Question: I asked a question on here yesterday for this solution, and thought I had solved it and marked an answer as correct but now I realise it wasn't quite right.
I've been playing around with a fiddle, essentially I want this..

On the left would be the NON hovered state, then ON HOVER I would like the blue overlay and the text 'View Project'.
Here is the fiddle I am playing with, the only thing I cannot get to show is the text.
<URL>
'''
<div class="cont">
<div class="work-thumb"><img src="http://www.menshealth.co.uk/cm/menshealthuk/images/qQ/mh-face-off-winner-MED-<PHONE>.jpg" /><a class="roll-text">View</a></div>
'''
A few things to note... the '' MUST be responsive. so the 'view project' must also be responsive ( cannot use fixed pixel widths for it ).
Any help would be massively appreciated. Thanks
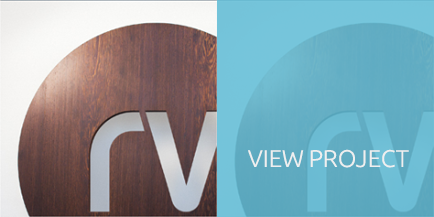
Answer: You need to activate the text when hovering on the 'div' element, not the anchor itself:
'''
.work-thumb:hover a.roll-text {
display: inline-block;
position: absolute;
top: 20px;
left: 10px;
text-align: center;
color: #fff;
}
'''
Please see the <URL>.